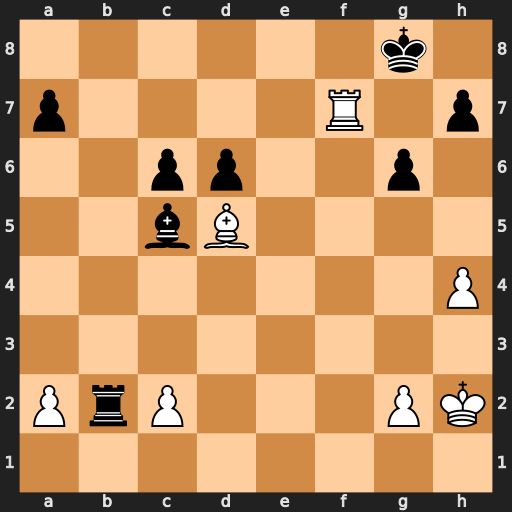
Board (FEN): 6k1/p4R1p/2pp2p1/2bB4/7P/8/PrP3PK/8
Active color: w
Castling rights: -
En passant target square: -
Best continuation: Rb7+ cxd5 Rxb2